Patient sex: M
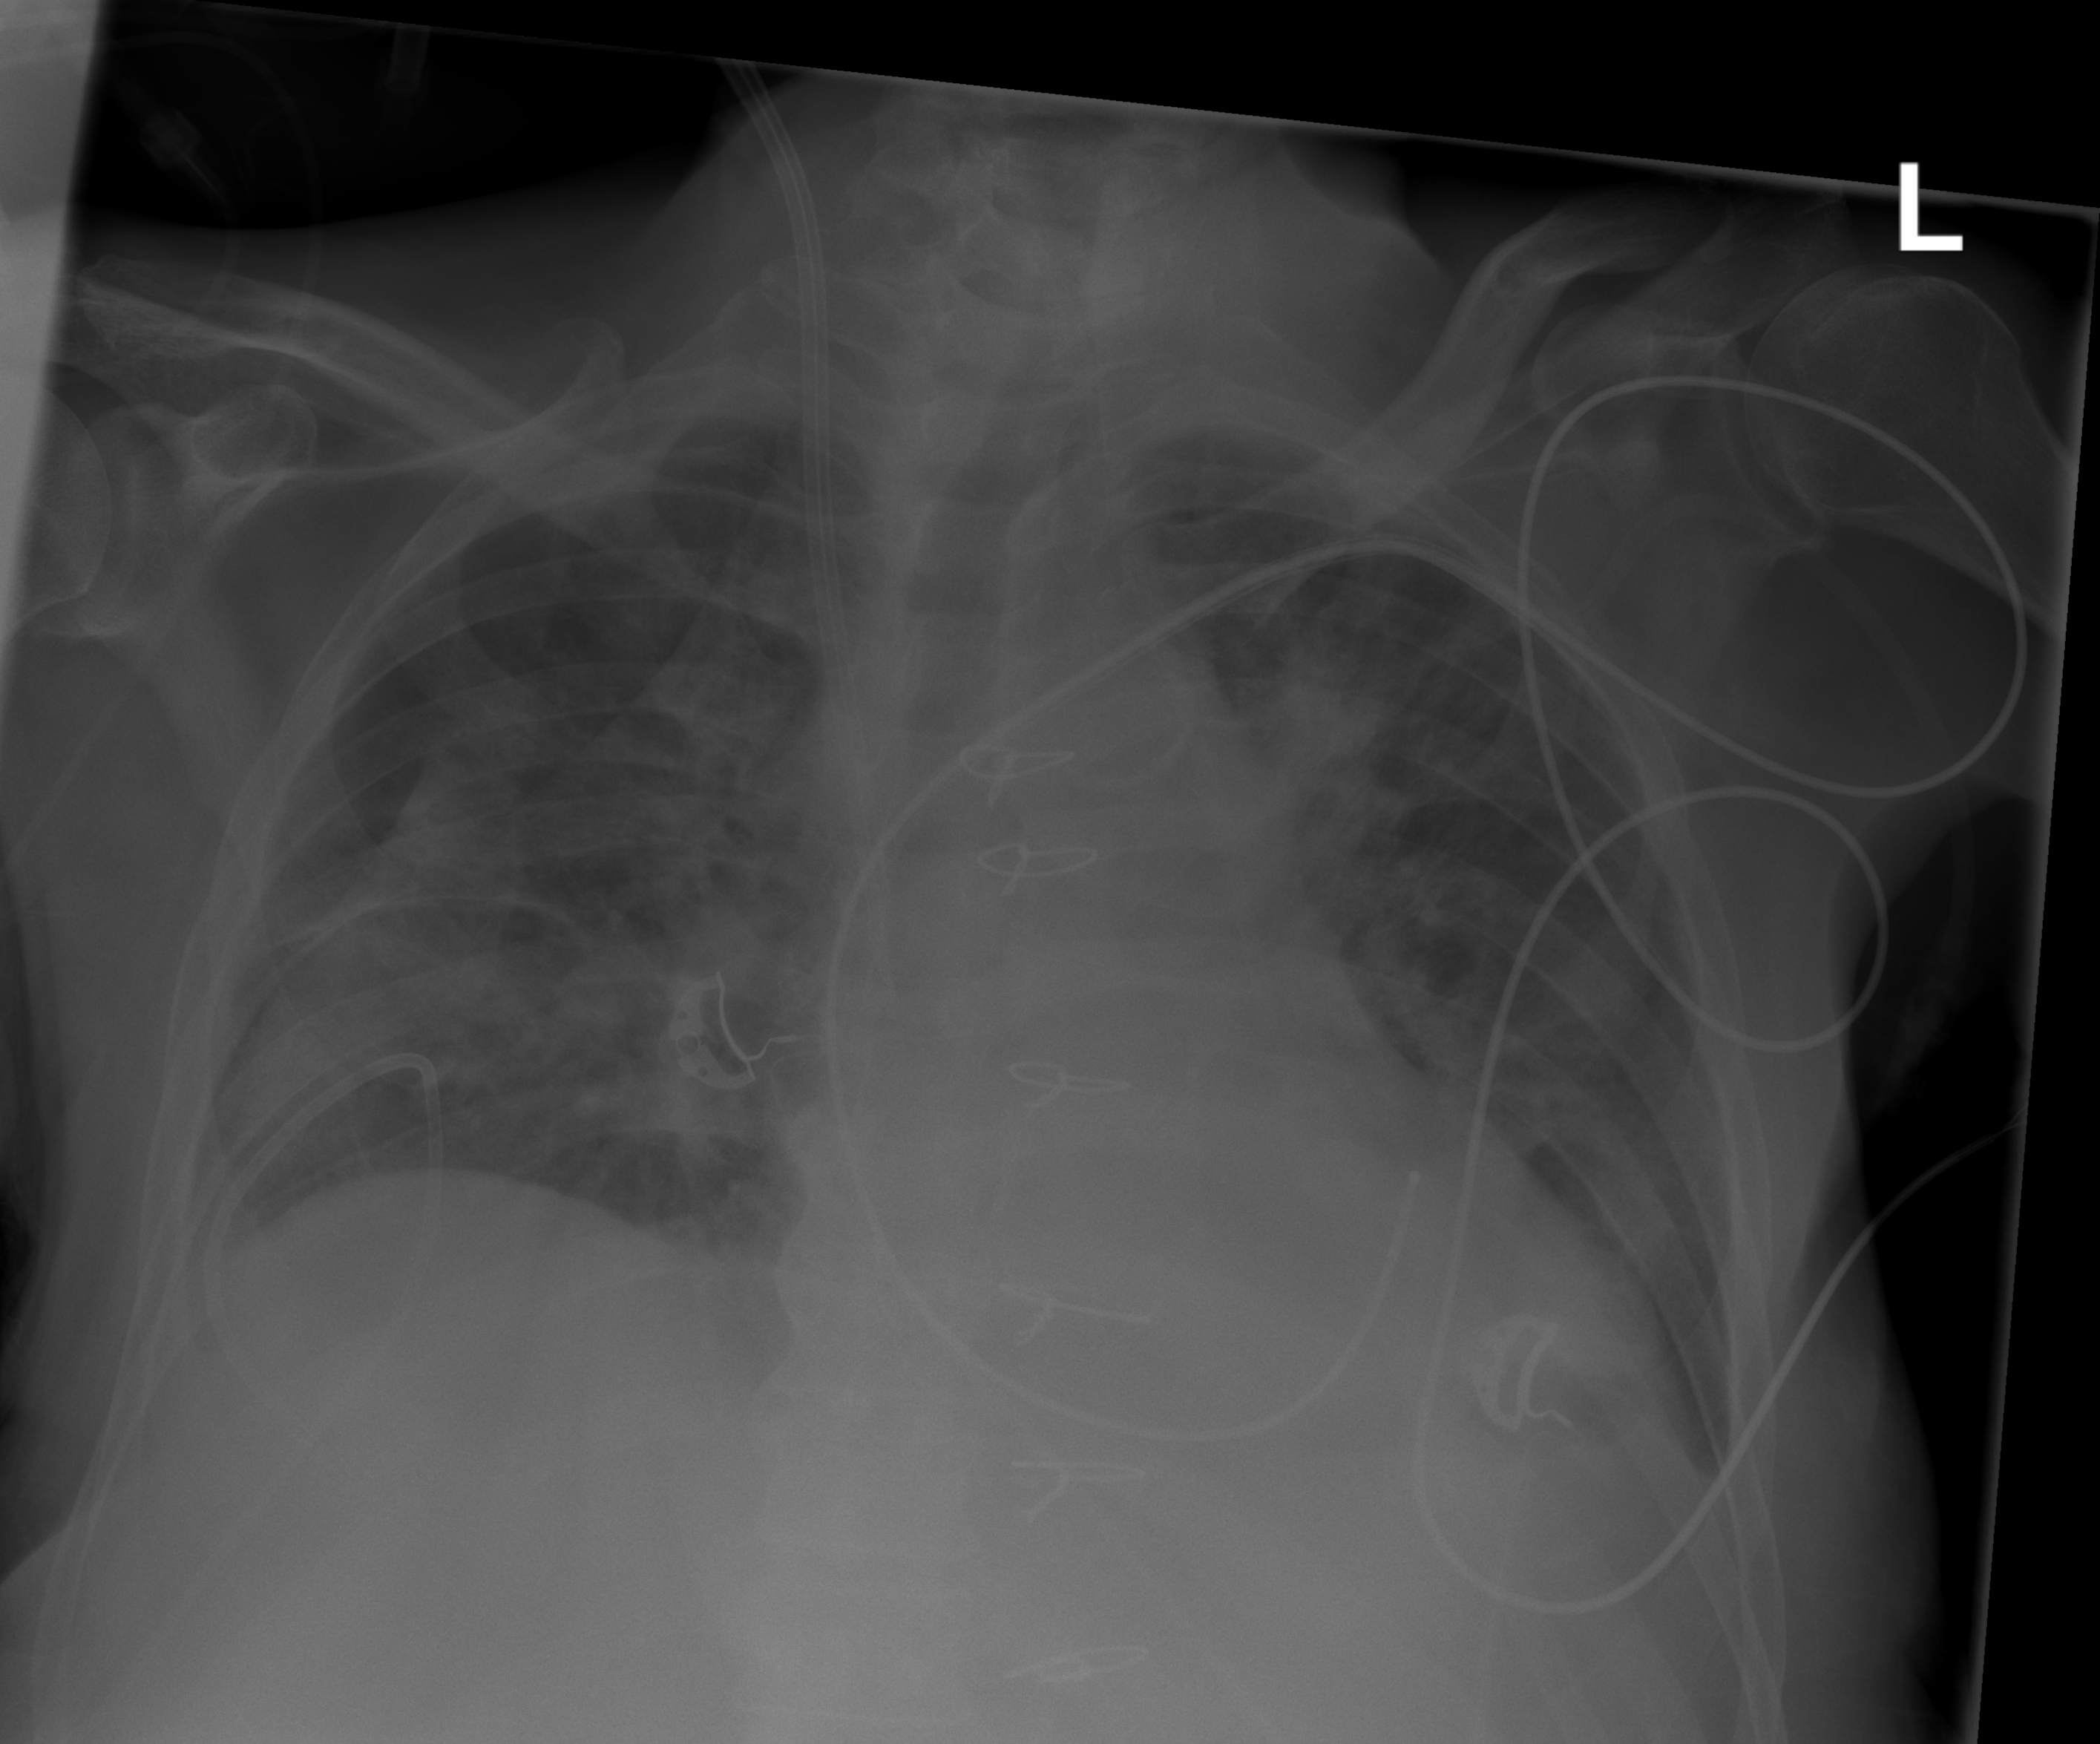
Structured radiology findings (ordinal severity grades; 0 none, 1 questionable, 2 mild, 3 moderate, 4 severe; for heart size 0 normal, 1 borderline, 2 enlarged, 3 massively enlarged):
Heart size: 1
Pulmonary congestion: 2
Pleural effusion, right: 0
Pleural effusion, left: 2
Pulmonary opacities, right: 0
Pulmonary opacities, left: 0
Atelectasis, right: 2
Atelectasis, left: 2